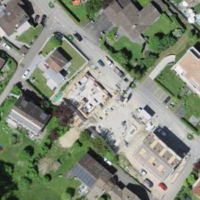
EUNIS habitat code: 55
Species observed at this site:
Dendrocopos major